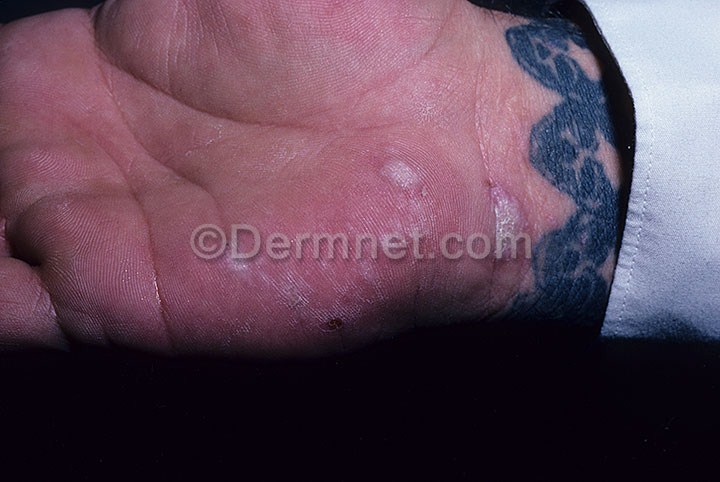
Disease: Psoriasis pictures Lichen Planus and related diseases